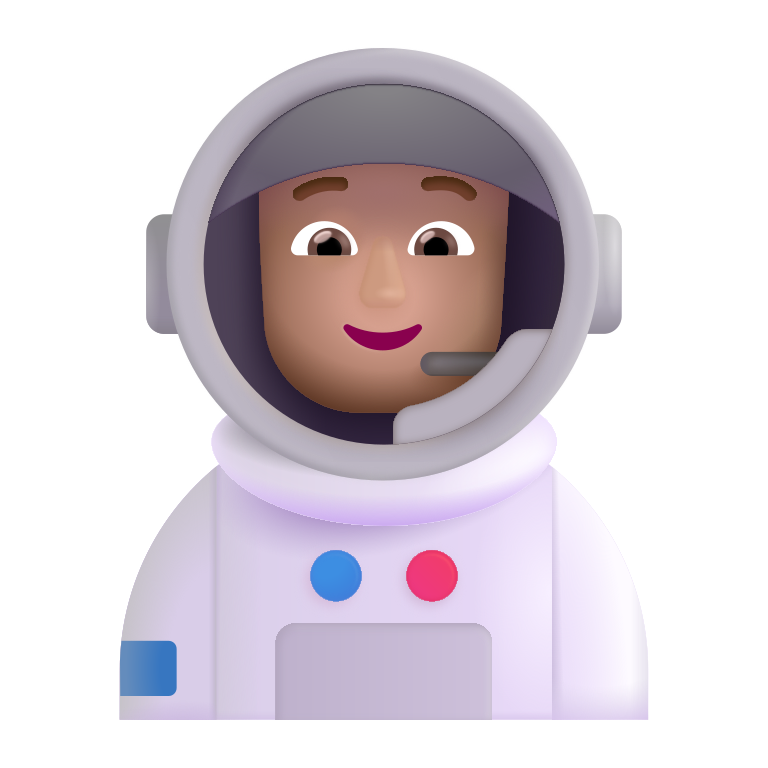
astronaut color  light